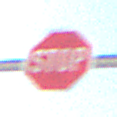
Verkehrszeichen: Stop
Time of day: Midday
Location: Outdoor (Nature)
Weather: Clear
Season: Summer
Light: Natural